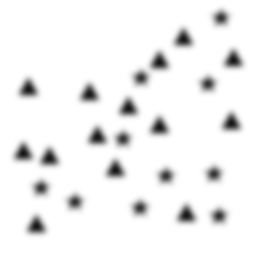
Squares: 0
Triangles: 14
Stars: 10
Total shapes: 24